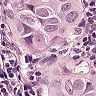
Metastatic tissue present: yes